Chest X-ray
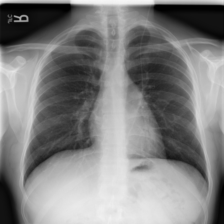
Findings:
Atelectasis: negative
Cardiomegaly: negative
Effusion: negative
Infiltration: negative
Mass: negative
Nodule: negative
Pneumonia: negative
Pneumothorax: negative
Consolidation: negative
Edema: negative
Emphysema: negative
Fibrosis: negative
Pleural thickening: negative
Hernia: negative